Field crop: maize
Growth stage: 1
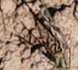
Species: lolium